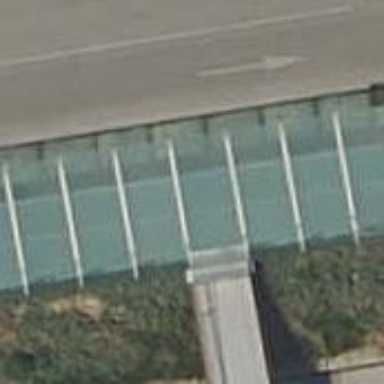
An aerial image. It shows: Footway on bridge.